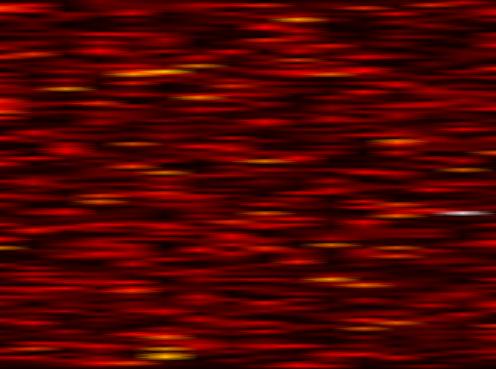
Label: FOFDM